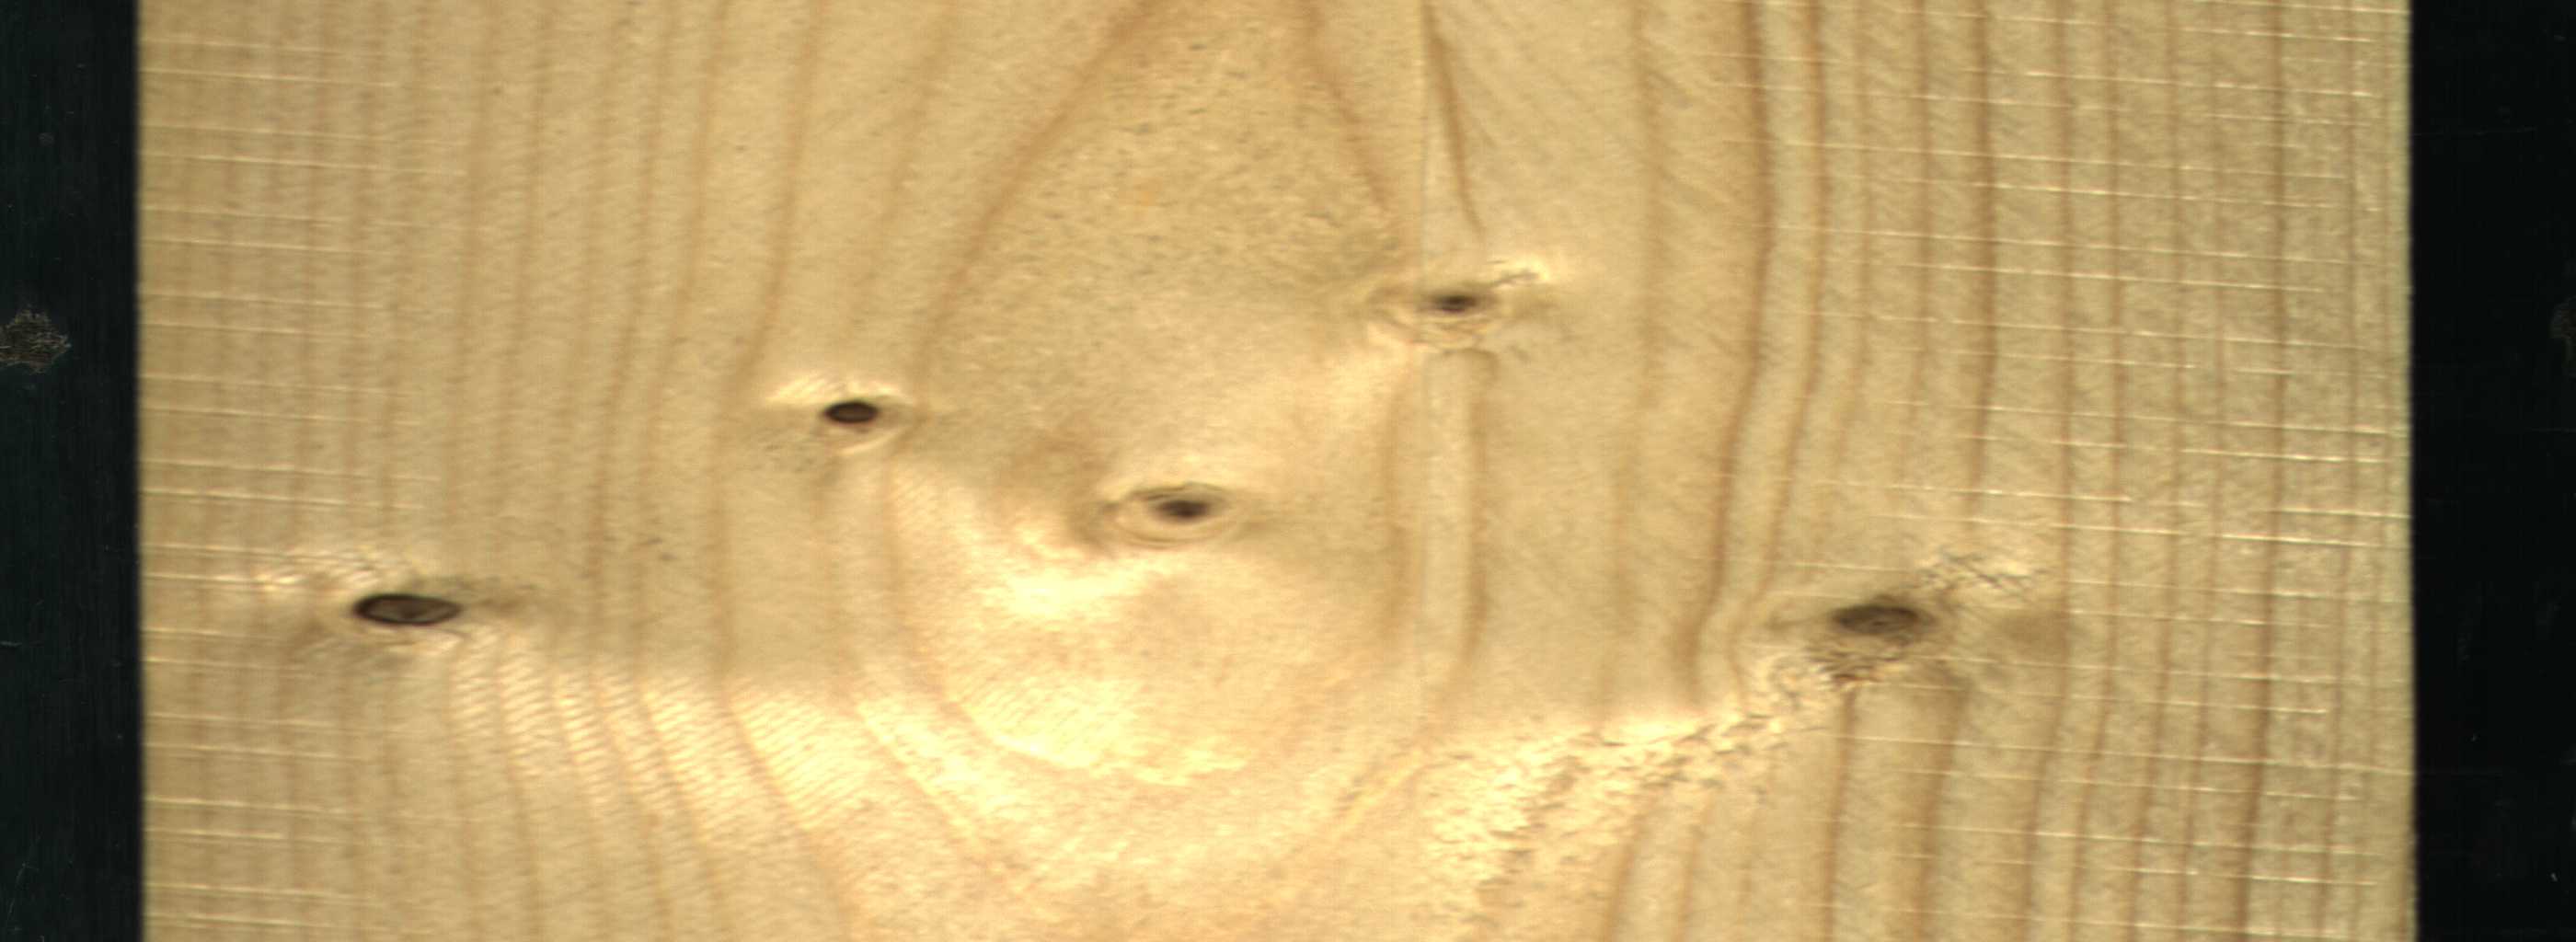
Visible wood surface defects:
Dead_Knot
Dead_Knot
Live_Knot
Live_Knot
Live_Knot